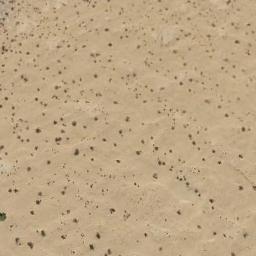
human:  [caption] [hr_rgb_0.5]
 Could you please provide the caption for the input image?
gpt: This is a yellow desert with with some sparse dark green chaparral .

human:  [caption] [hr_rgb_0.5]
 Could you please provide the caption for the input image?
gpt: The white desert is full of sparse plants .

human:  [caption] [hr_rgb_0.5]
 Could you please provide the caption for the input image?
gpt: There are patches in this desert .

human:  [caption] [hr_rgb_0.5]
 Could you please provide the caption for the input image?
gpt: The desert has yellow sand and some sparse vegetation and the desert terrain is flat .

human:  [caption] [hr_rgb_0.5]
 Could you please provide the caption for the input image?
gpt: A arid desert with many bushes .